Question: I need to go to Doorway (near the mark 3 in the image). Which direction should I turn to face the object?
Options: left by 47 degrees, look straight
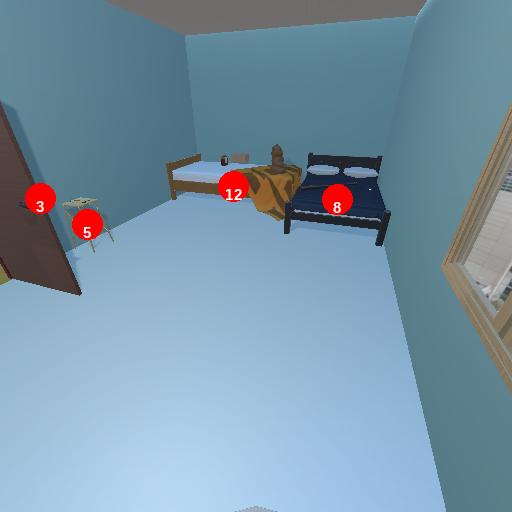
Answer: left by 47 degrees